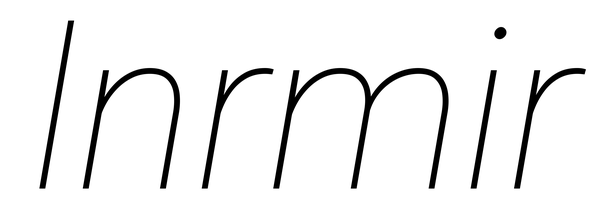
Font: Roboto-Italic_Thin_Italic